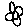
Label: flower